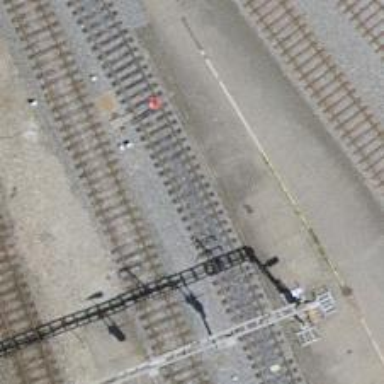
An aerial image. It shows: Single-track railway siding with electrified contact lines.